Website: crate-barrel
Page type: account-selection
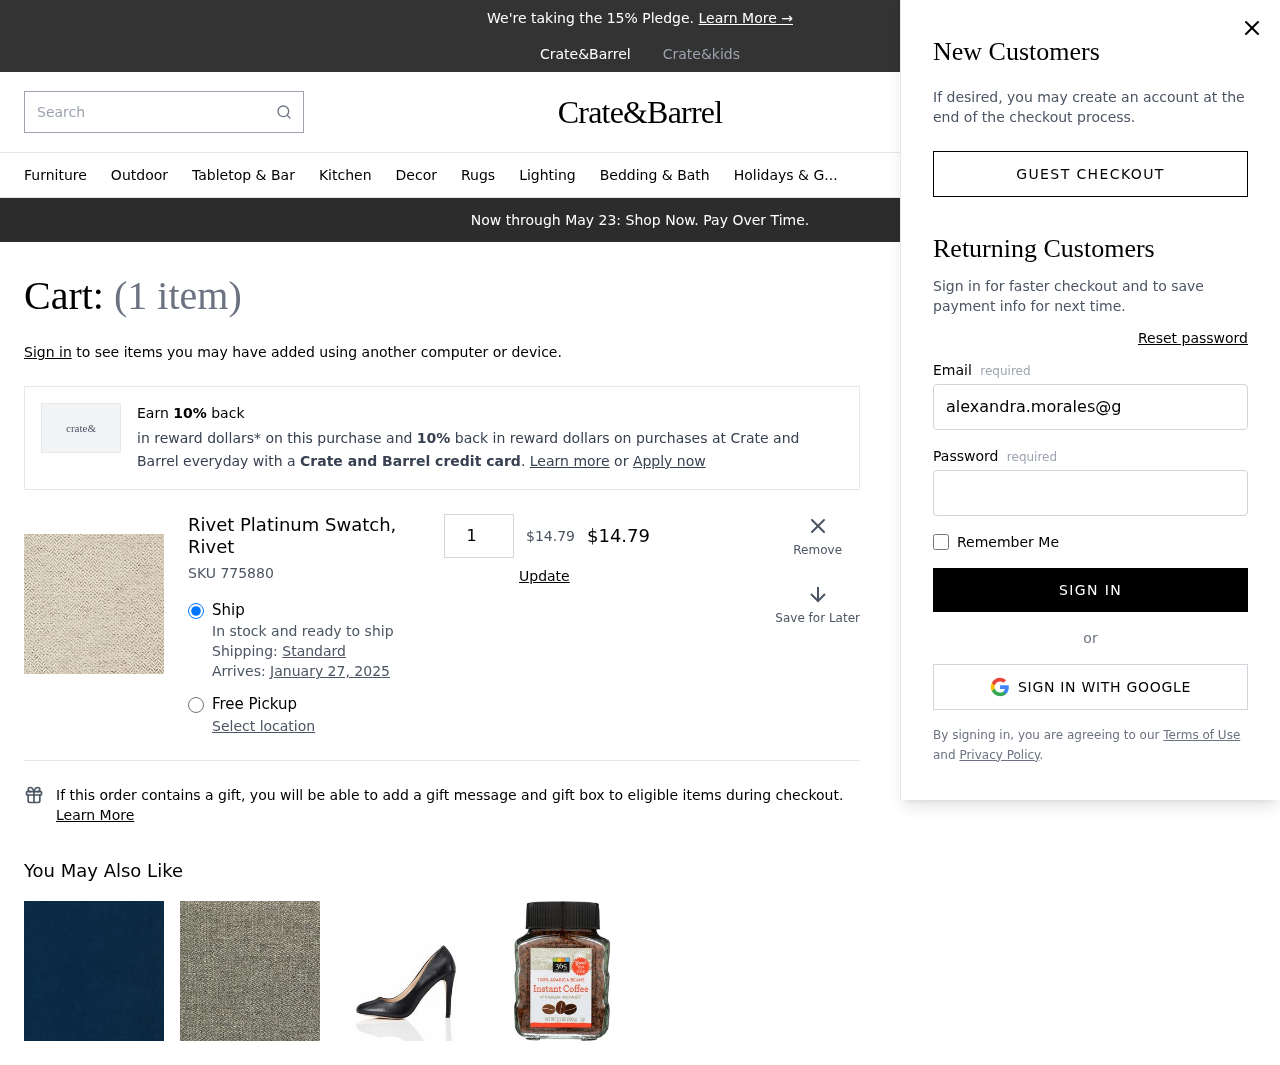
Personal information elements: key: PII_EMAIL
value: alexandra.morales@gmail.com
Product elements: key: PRODUCT1_NAME
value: Rivet Platinum Swatch, Rivet
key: PRODUCT1_PRICE
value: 14.79
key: PRODUCT1_QUANTITY
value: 1
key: PRODUCT1_SKU
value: SKU 775880
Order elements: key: ORDER_NUM_ITEMS
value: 1
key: ORDER_DELIVERY_DATE
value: January 27, 2025
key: ORDER_SUBTOTAL
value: $14.79
Search elements: key: HEADER_SEARCH
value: Search